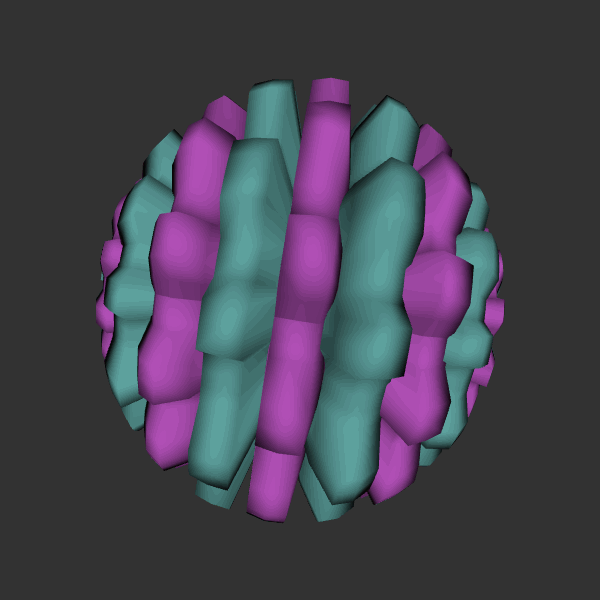
Background: dark